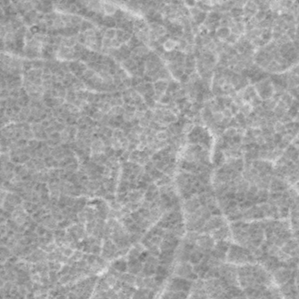
Label: frost